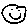
Label: smiley face